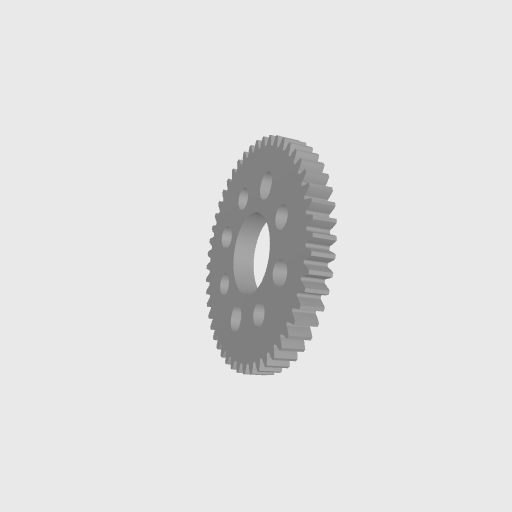
Part: HubMountAcetalGear48T